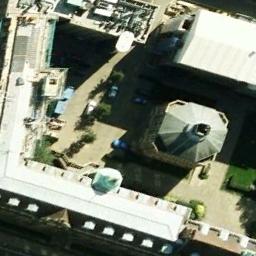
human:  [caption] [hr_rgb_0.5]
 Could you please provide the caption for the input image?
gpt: The church with a pointed tower and an octagon dome and the rest of the church has some white roofs .

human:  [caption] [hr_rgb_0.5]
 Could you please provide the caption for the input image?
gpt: The church with a gray circular roof is on the open place next to the grass .

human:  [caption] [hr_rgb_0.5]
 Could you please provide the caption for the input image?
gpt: A light green round-roofed church surrounded by buildings and roads .

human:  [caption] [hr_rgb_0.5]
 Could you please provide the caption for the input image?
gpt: This is a church with a roof like an umbrella in the middle .

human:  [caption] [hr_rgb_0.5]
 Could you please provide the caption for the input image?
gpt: A church with an octangle roof beside some white buildings .